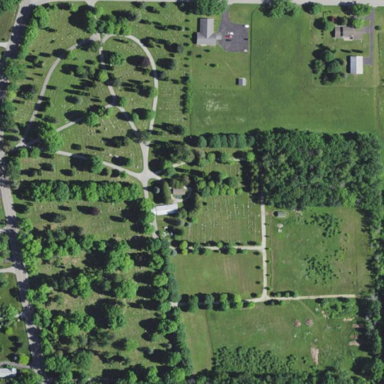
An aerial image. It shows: Graveyard.